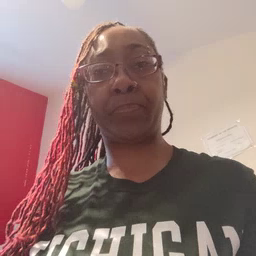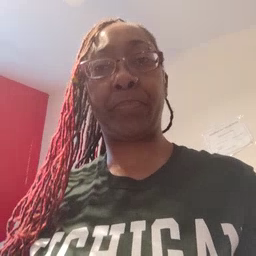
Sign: stairs